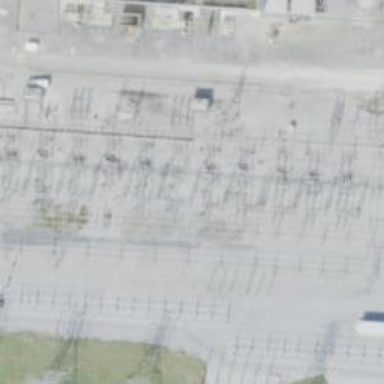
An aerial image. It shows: Switch for power supply.